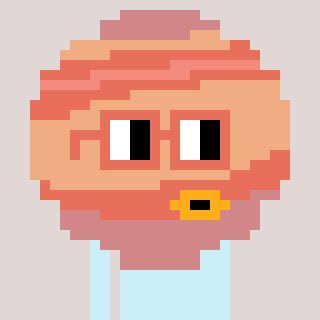
a pixel art character with square orange glasses, a jupiter-shaped head and a rust-colored body on a warm background